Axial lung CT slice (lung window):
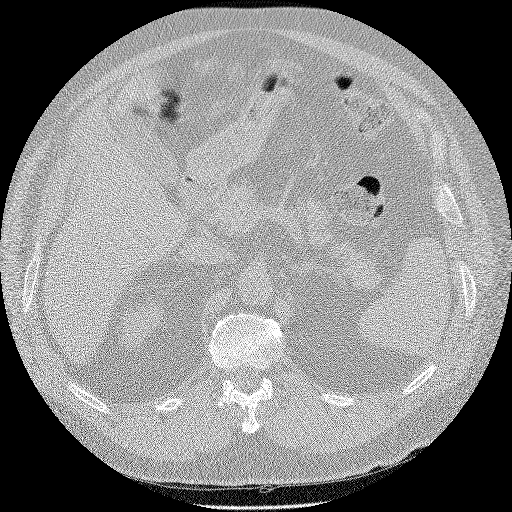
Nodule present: no